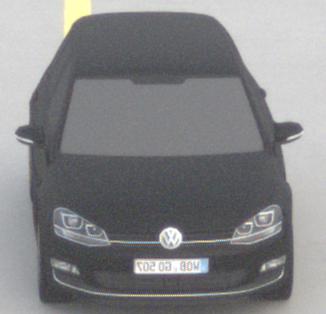
Make: VW
Model: Golf 1.2 TSI BMT
Detailed model: Golf (VII)
Model produced from: 2012/11
Model produced until: 2014/05
Doors: 3
Color: black
Road condition: dry road
Daytime: morning or afternoon
Contrast: low contrast